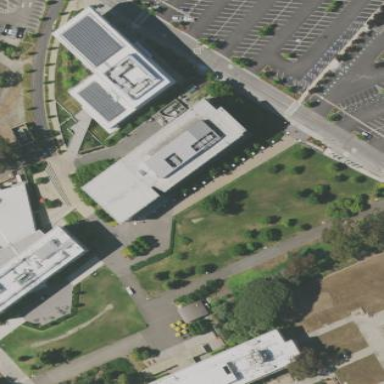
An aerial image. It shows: University building.